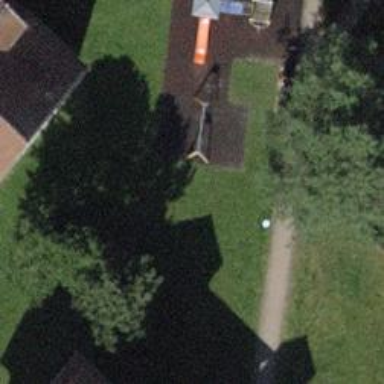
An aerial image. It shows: Playground with swings.